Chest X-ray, AP view. Patient: 69 years old, sex M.
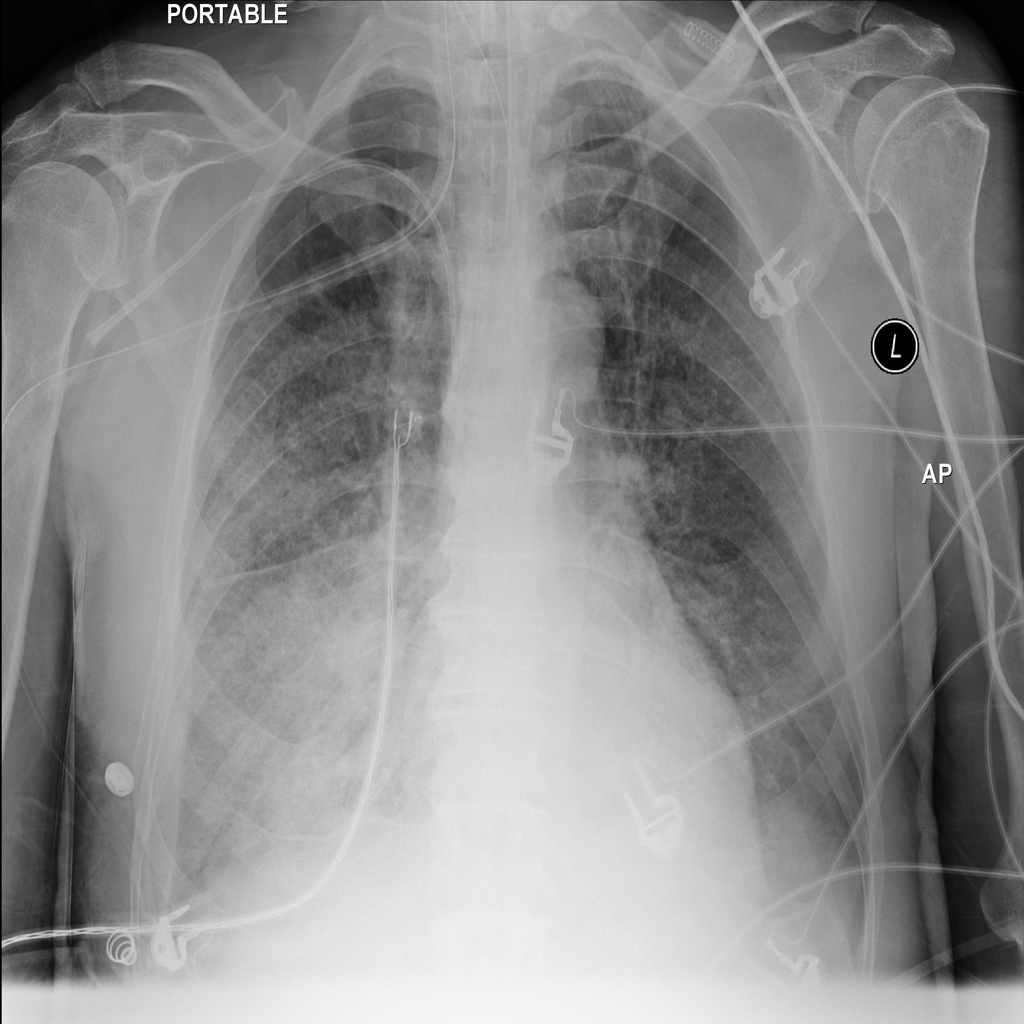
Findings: Effusion, Infiltration